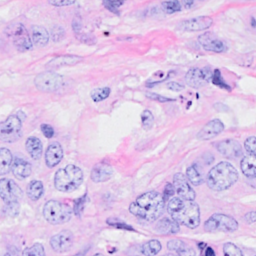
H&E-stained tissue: Breast